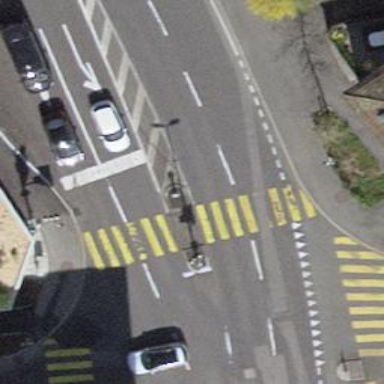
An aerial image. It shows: Road crossing with traffic signals.